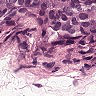
Metastatic tissue present: yes